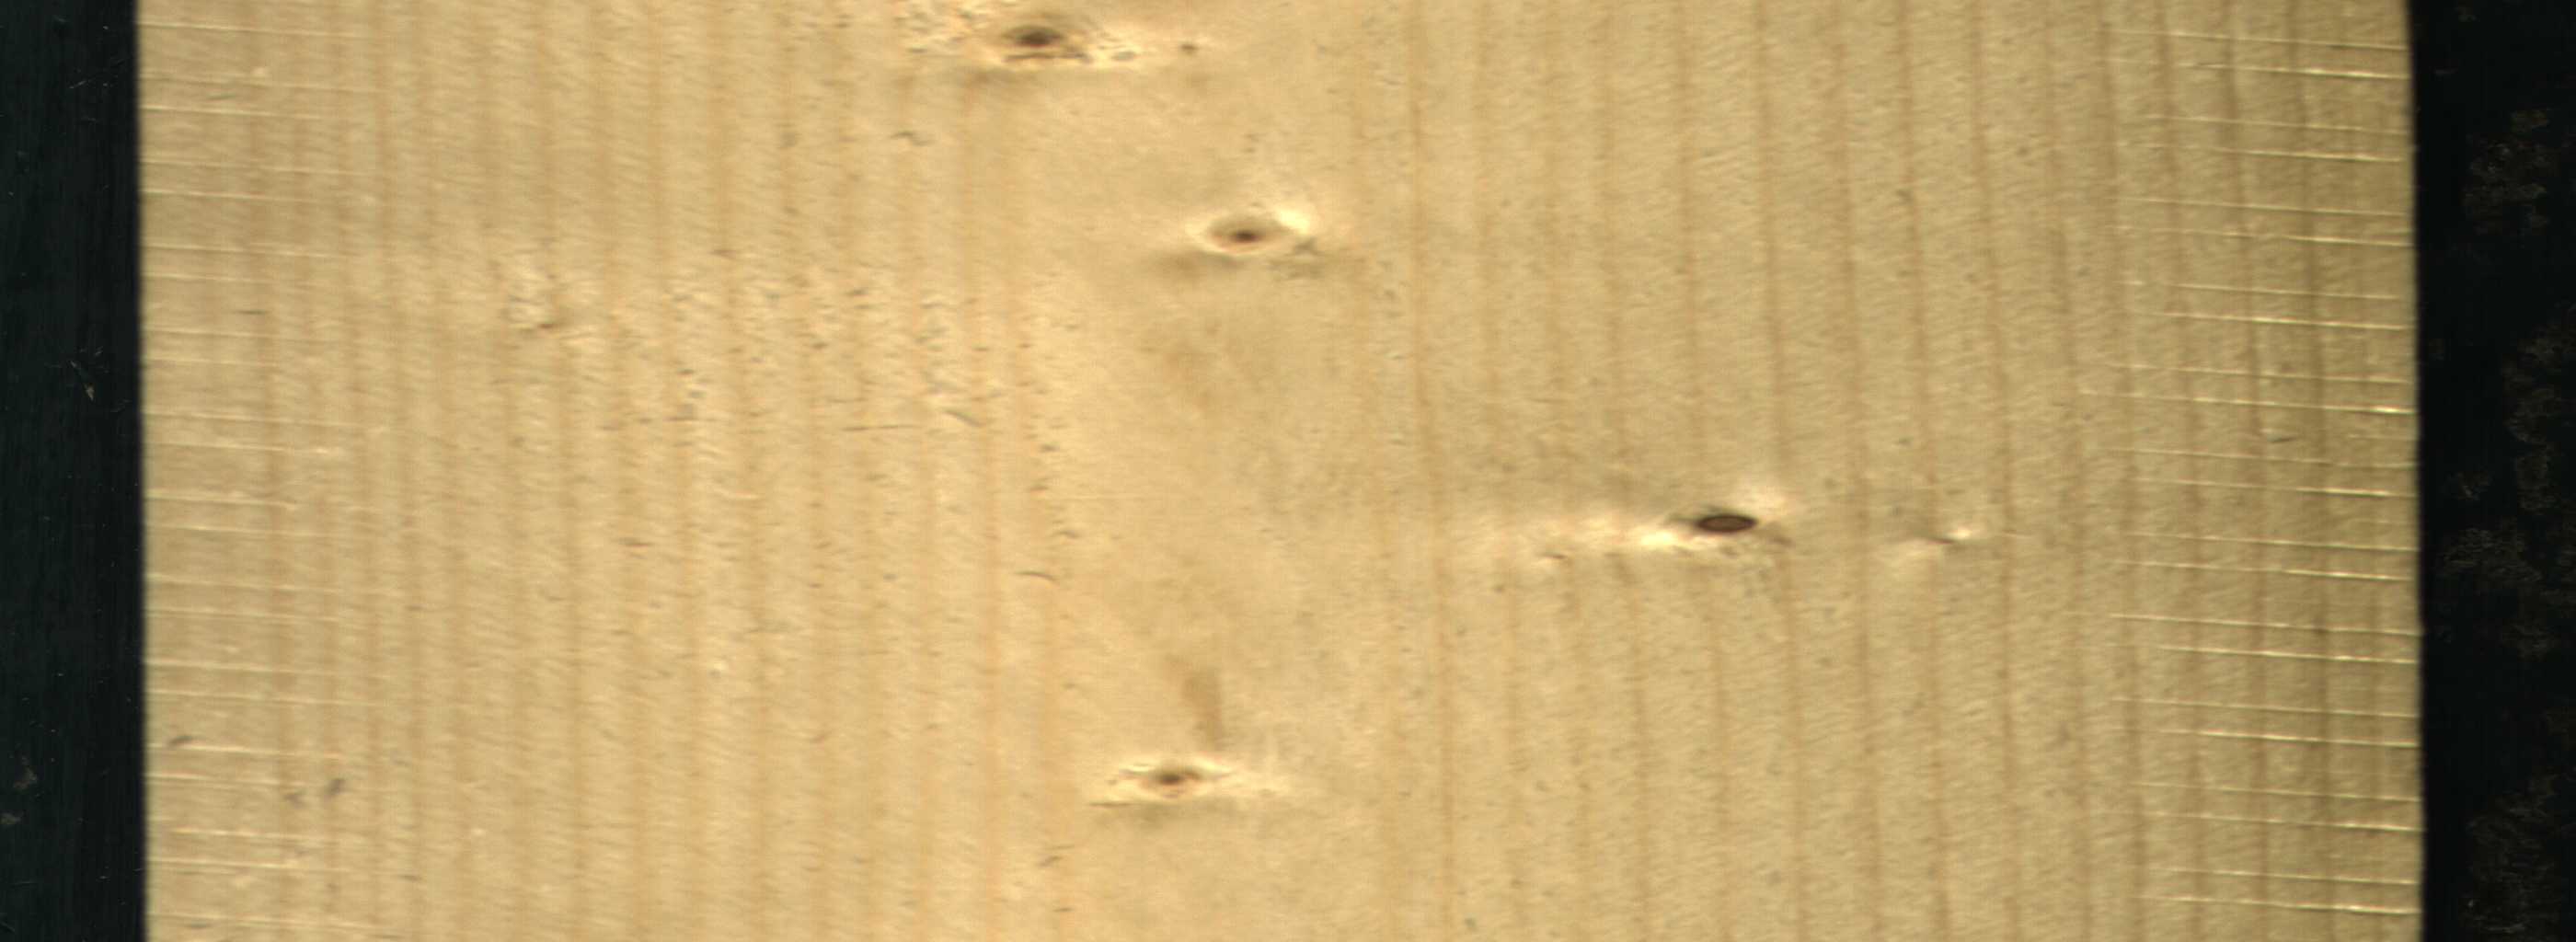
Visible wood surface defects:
Live_Knot
Live_Knot
Live_Knot
Live_Knot